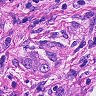
Metastatic tissue present: yes